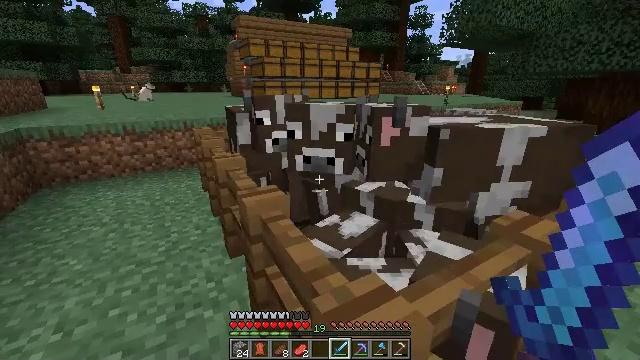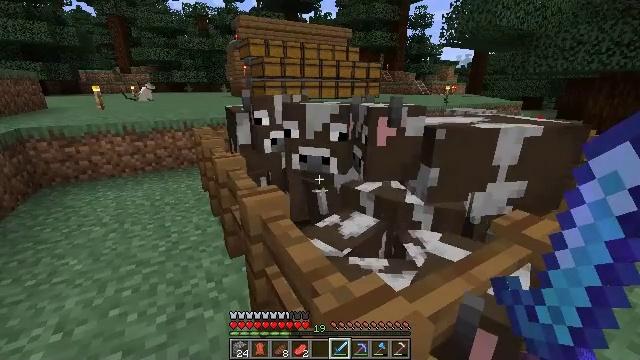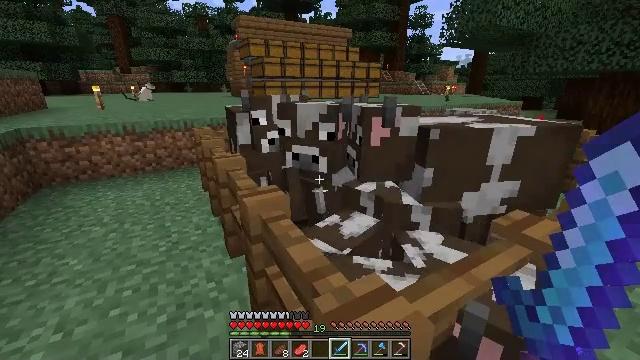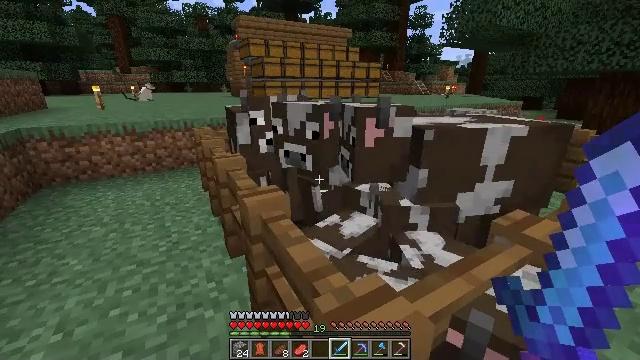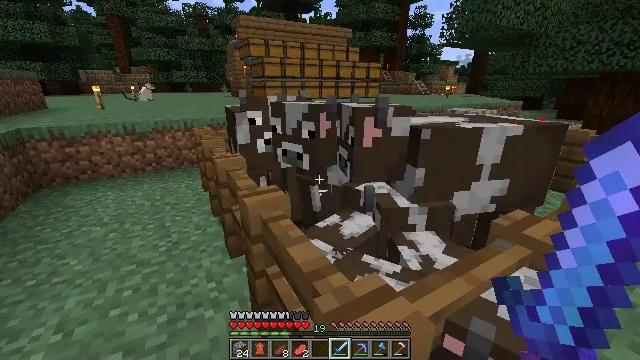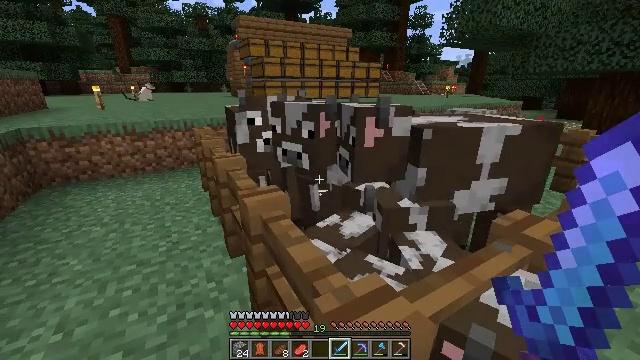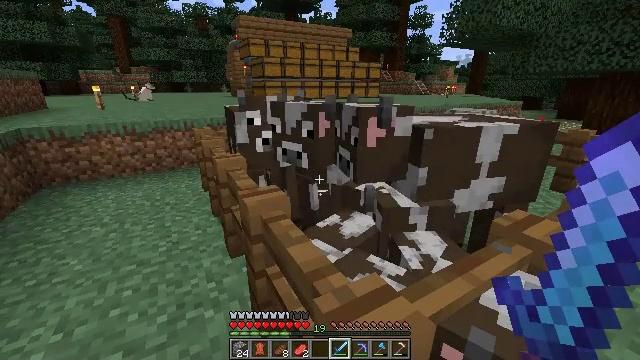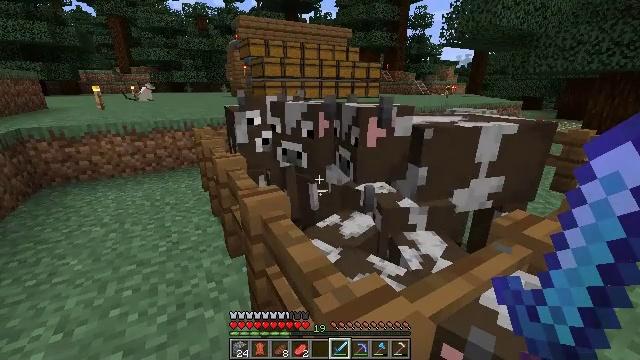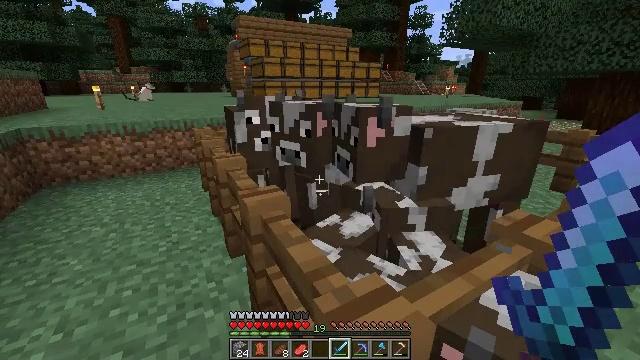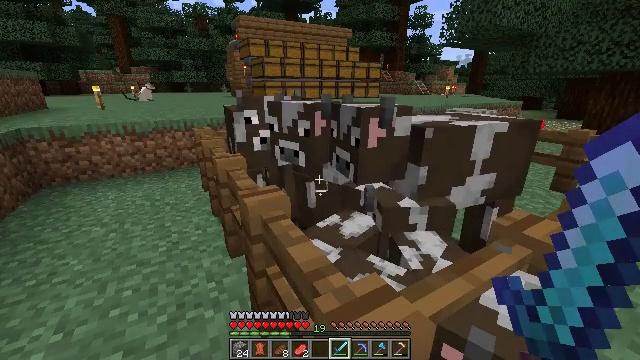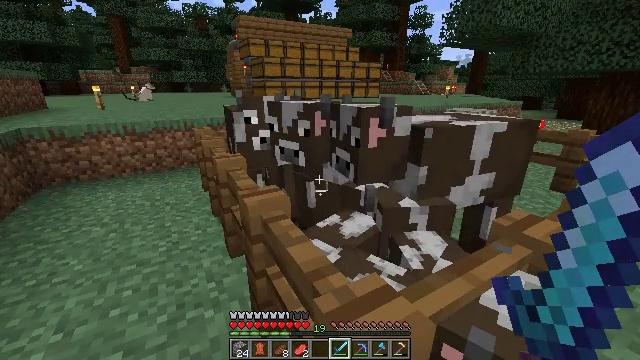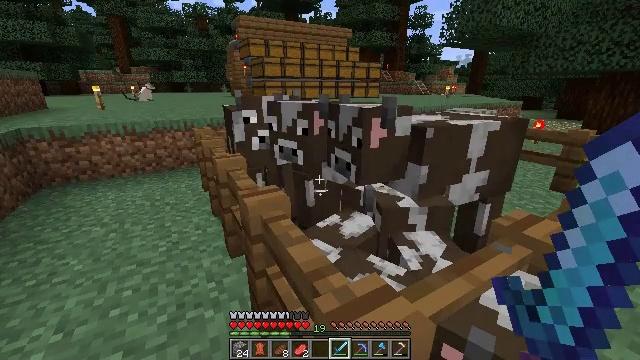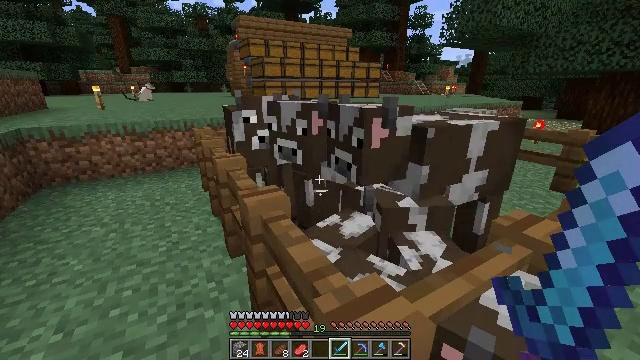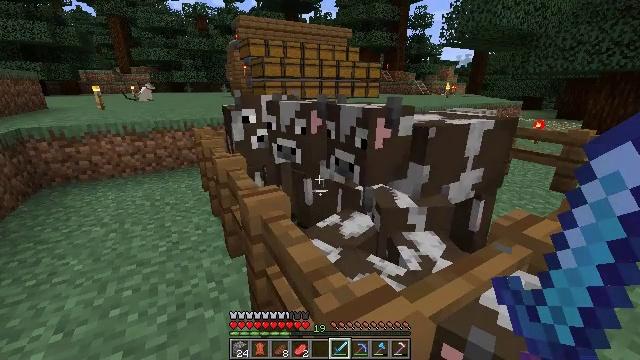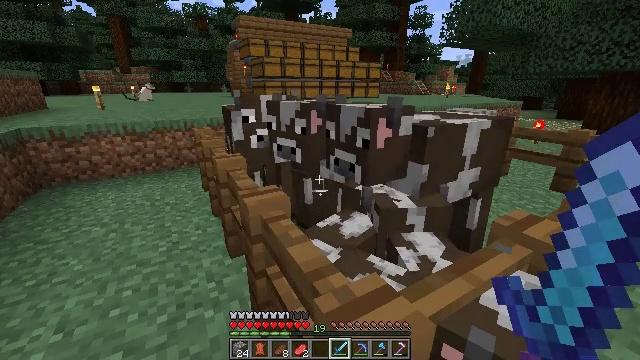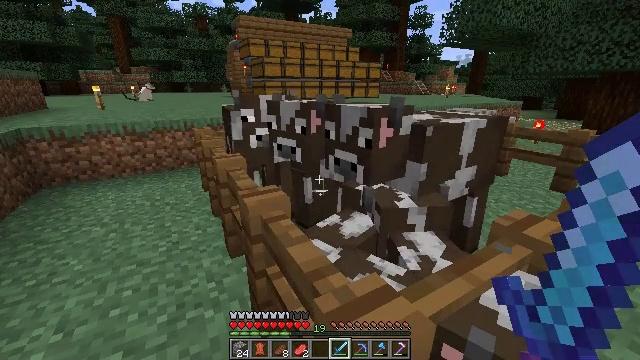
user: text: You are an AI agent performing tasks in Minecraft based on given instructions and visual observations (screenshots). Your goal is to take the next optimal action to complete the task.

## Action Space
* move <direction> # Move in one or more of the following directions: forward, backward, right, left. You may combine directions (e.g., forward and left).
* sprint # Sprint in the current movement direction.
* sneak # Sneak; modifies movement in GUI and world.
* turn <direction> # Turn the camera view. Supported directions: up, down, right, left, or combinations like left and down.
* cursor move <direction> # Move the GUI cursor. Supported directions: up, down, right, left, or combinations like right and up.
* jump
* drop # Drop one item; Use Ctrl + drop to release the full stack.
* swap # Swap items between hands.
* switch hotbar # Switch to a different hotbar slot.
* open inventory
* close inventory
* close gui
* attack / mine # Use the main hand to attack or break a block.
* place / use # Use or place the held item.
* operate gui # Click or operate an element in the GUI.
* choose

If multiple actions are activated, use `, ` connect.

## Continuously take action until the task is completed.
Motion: motion action
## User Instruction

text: Harvest wheat from the field.
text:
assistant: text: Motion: no_op
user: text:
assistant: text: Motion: no_op
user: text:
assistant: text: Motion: no_op
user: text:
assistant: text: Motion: no_op
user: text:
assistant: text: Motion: no_op
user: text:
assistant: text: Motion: no_op
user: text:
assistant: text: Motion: no_op
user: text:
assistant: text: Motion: no_op
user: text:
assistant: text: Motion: no_op
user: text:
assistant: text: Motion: no_op
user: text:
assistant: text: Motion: no_op
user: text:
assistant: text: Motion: no_op
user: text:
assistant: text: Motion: no_op
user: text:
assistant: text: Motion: no_op
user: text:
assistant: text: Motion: no_op
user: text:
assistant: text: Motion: no_op
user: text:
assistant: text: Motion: no_op
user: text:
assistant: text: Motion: no_op
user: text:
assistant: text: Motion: no_op
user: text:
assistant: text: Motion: no_op
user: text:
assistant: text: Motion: no_op
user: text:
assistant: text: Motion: no_op
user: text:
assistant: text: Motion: no_op
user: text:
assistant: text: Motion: move left
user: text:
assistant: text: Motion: move left
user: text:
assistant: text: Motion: move left
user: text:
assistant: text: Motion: move left
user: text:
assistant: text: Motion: move forward and move left, turn right
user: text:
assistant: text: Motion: move forward and move left, turn right
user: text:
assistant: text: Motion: move forward and move left, turn right